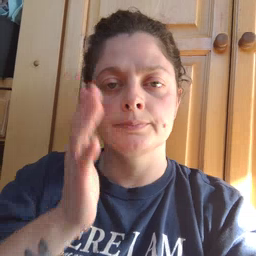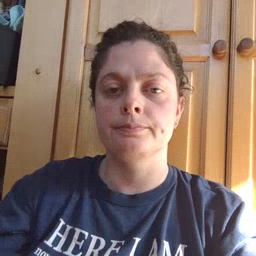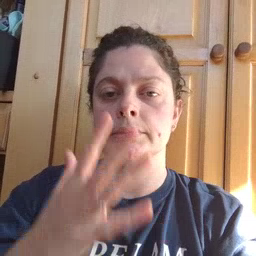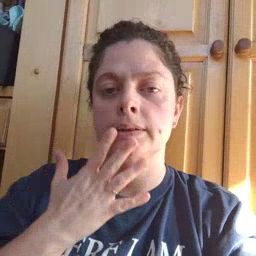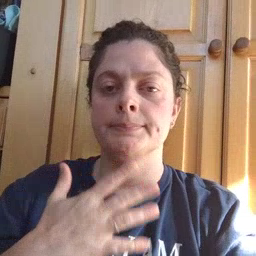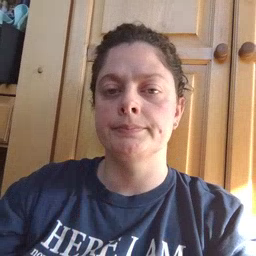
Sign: sad